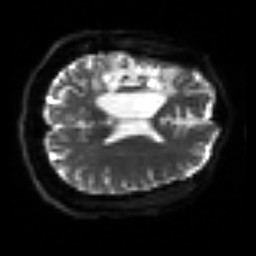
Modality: sbref
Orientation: axial
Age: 42
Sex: male
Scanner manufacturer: siemens
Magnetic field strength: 3 T
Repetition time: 3.2 s
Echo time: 0.081 s